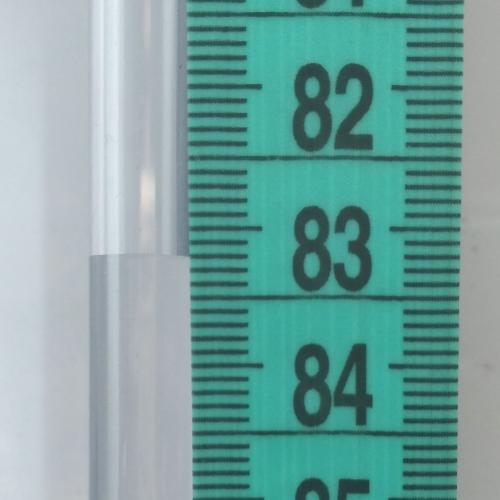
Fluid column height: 83.2 cm